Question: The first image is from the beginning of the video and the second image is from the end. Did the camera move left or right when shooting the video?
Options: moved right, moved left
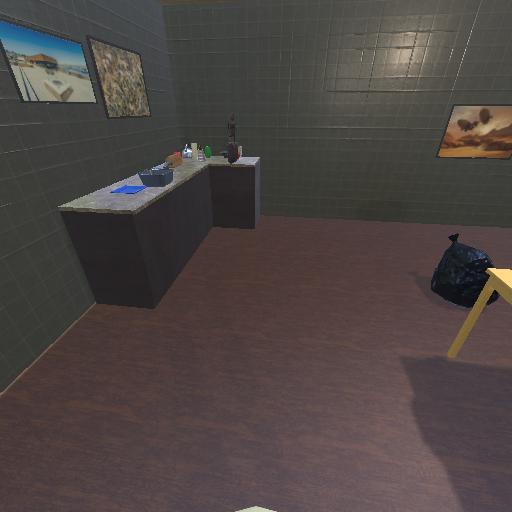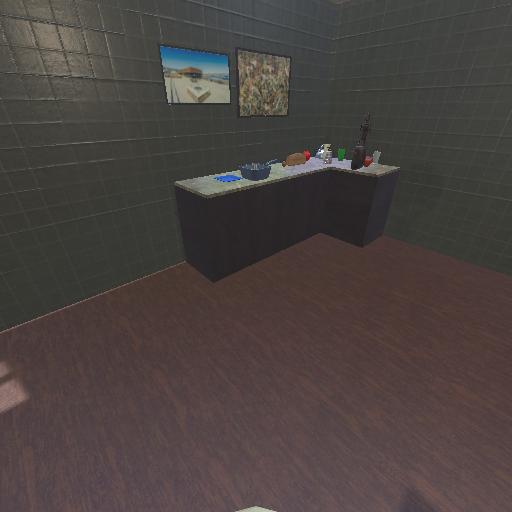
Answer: moved right